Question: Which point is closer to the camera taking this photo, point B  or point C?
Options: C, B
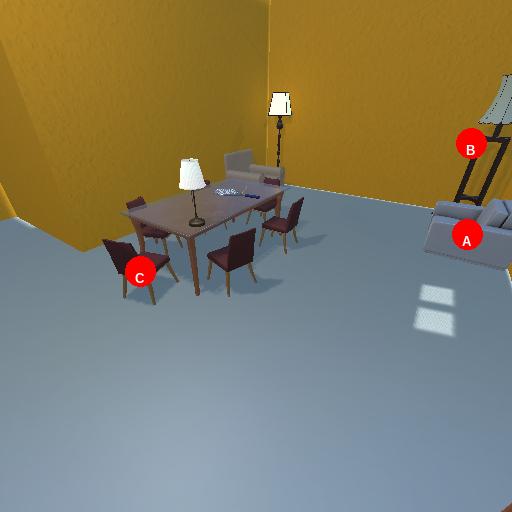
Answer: C